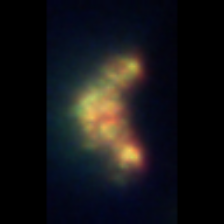
Taxon: Unknown_detritus
Group: Unknown